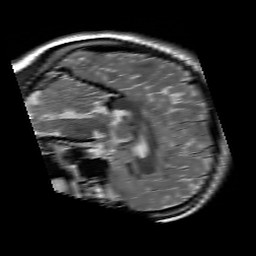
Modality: T2w
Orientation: sagittal
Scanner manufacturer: siemens
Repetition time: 3.9 s
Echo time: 0.076 s